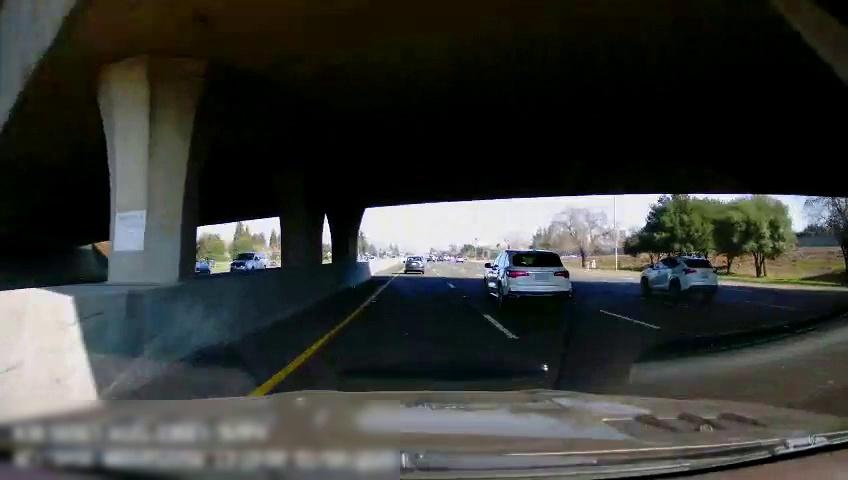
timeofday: Day
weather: Sunny
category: Drivable Space
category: Drivable Space
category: Vehicles | Car
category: Vehicles | SUV
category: Vehicles | Car
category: Vehicles | SUV
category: Vehicles | Car
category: Lanes | Alternate Lane
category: Lanes | Current Lane
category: Lanes | Current Lane
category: Lanes | Alternate Lane